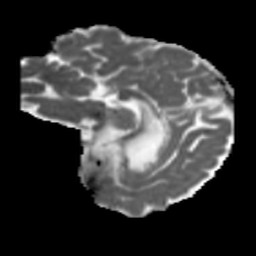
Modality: MD
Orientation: sagittal
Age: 46
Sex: male
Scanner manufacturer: siemens
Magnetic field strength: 3 T
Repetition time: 5.47 s
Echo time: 0.0854 s